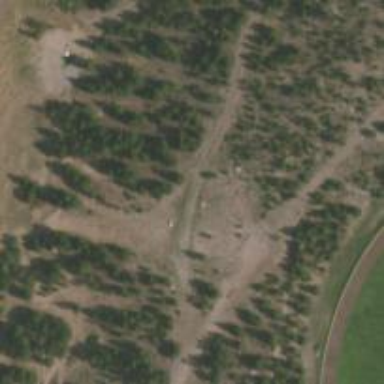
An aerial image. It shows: Disc golf basket.